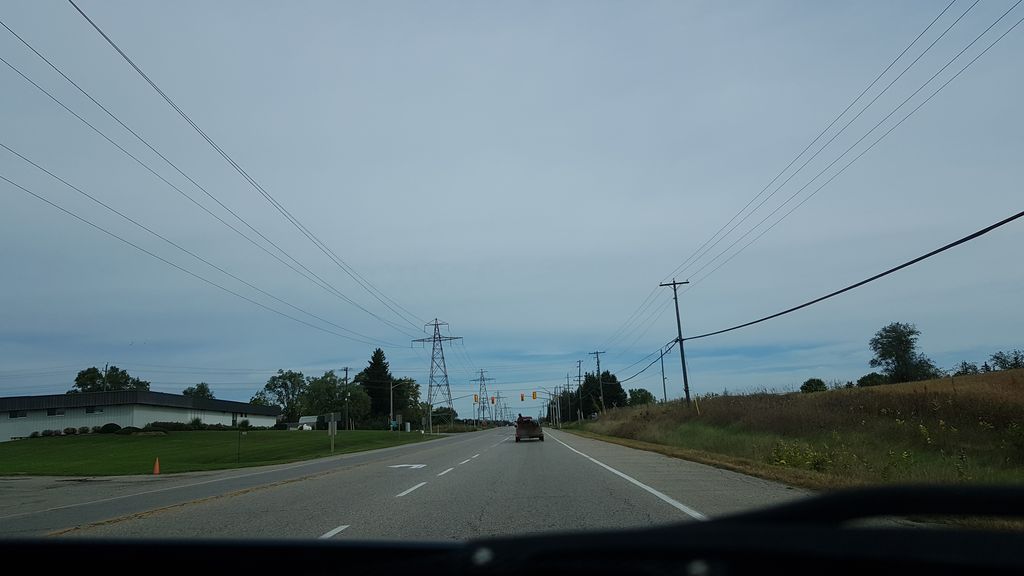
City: kitchener-waterloo